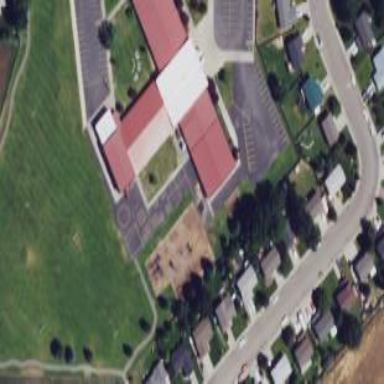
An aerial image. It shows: School.